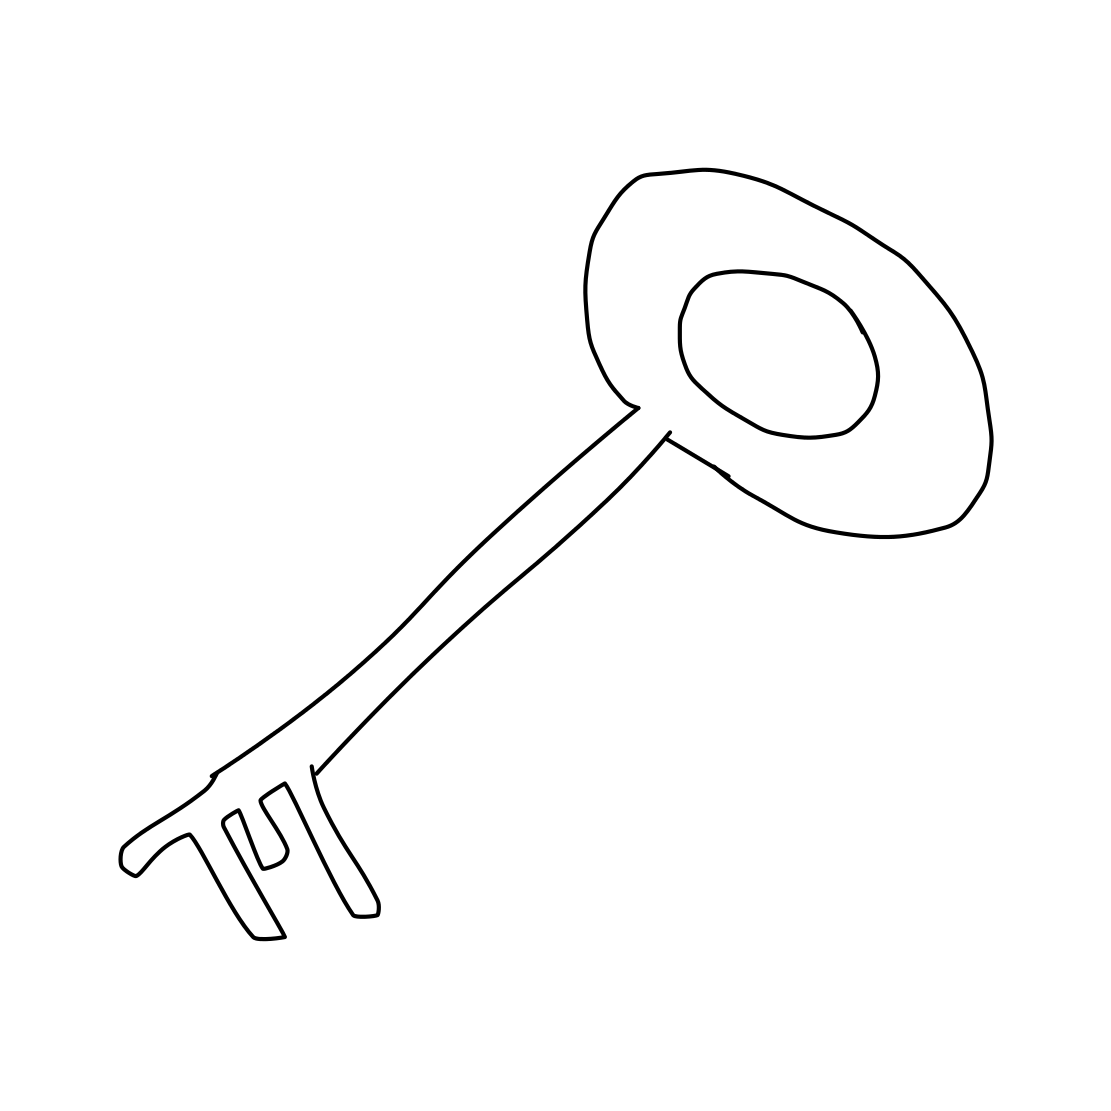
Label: key